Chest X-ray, AP view. Patient: 52 years old, sex M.
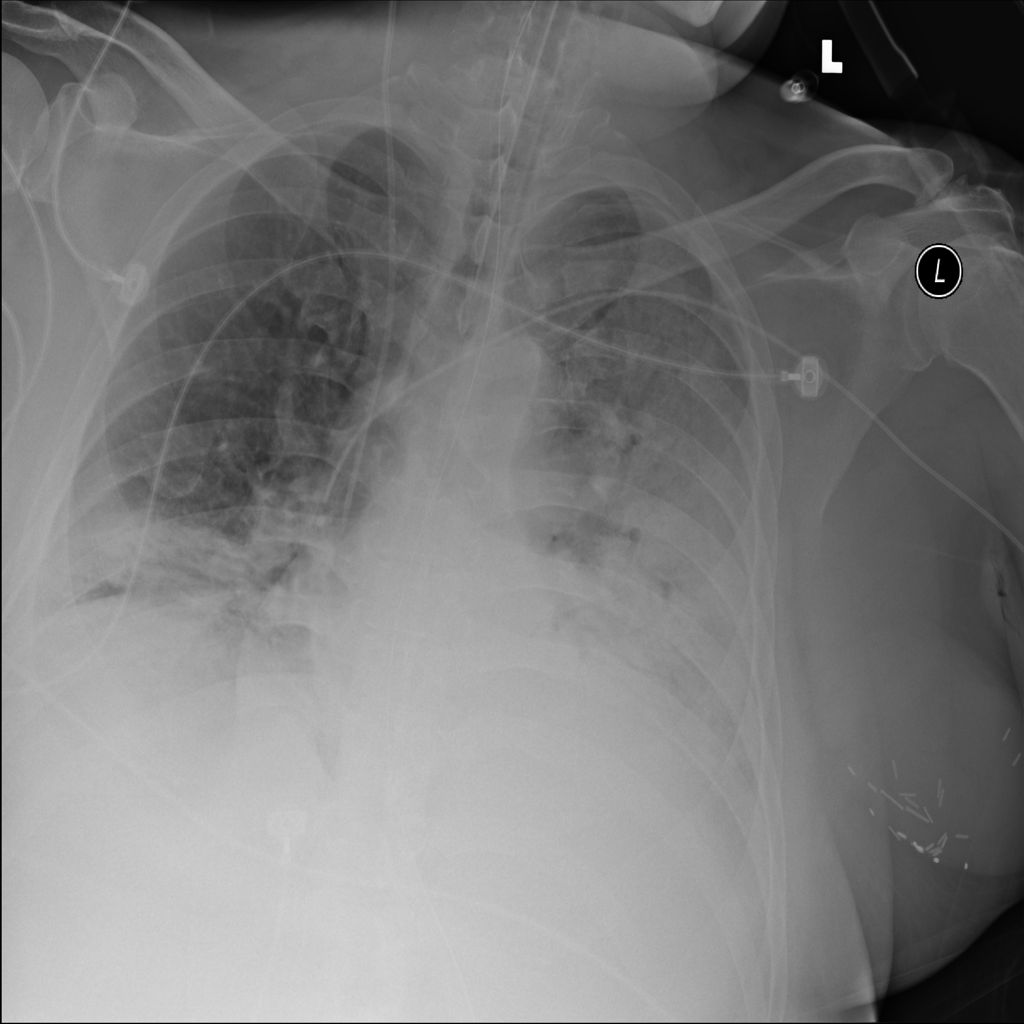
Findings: Consolidation